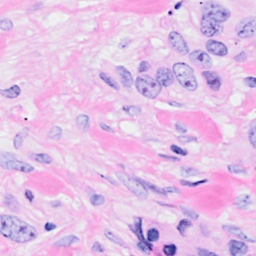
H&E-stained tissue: Breast